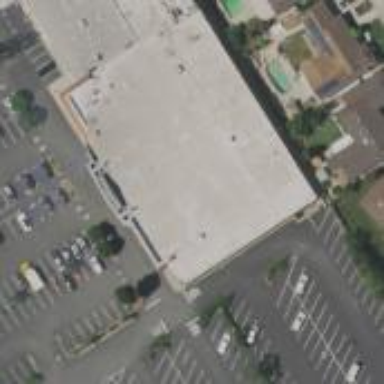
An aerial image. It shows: Building that houses supermarket.